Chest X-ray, PA view. Patient: 45 years old, sex M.
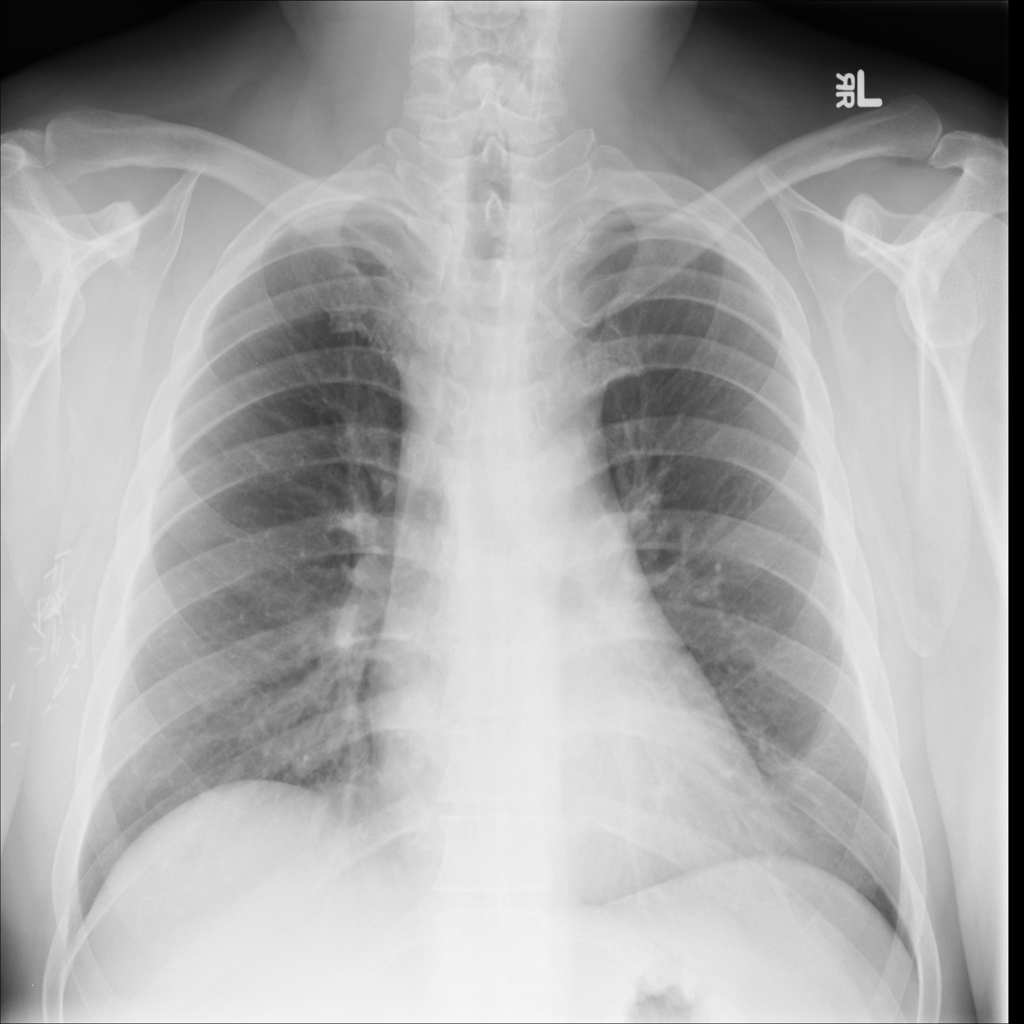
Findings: No Finding